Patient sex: M
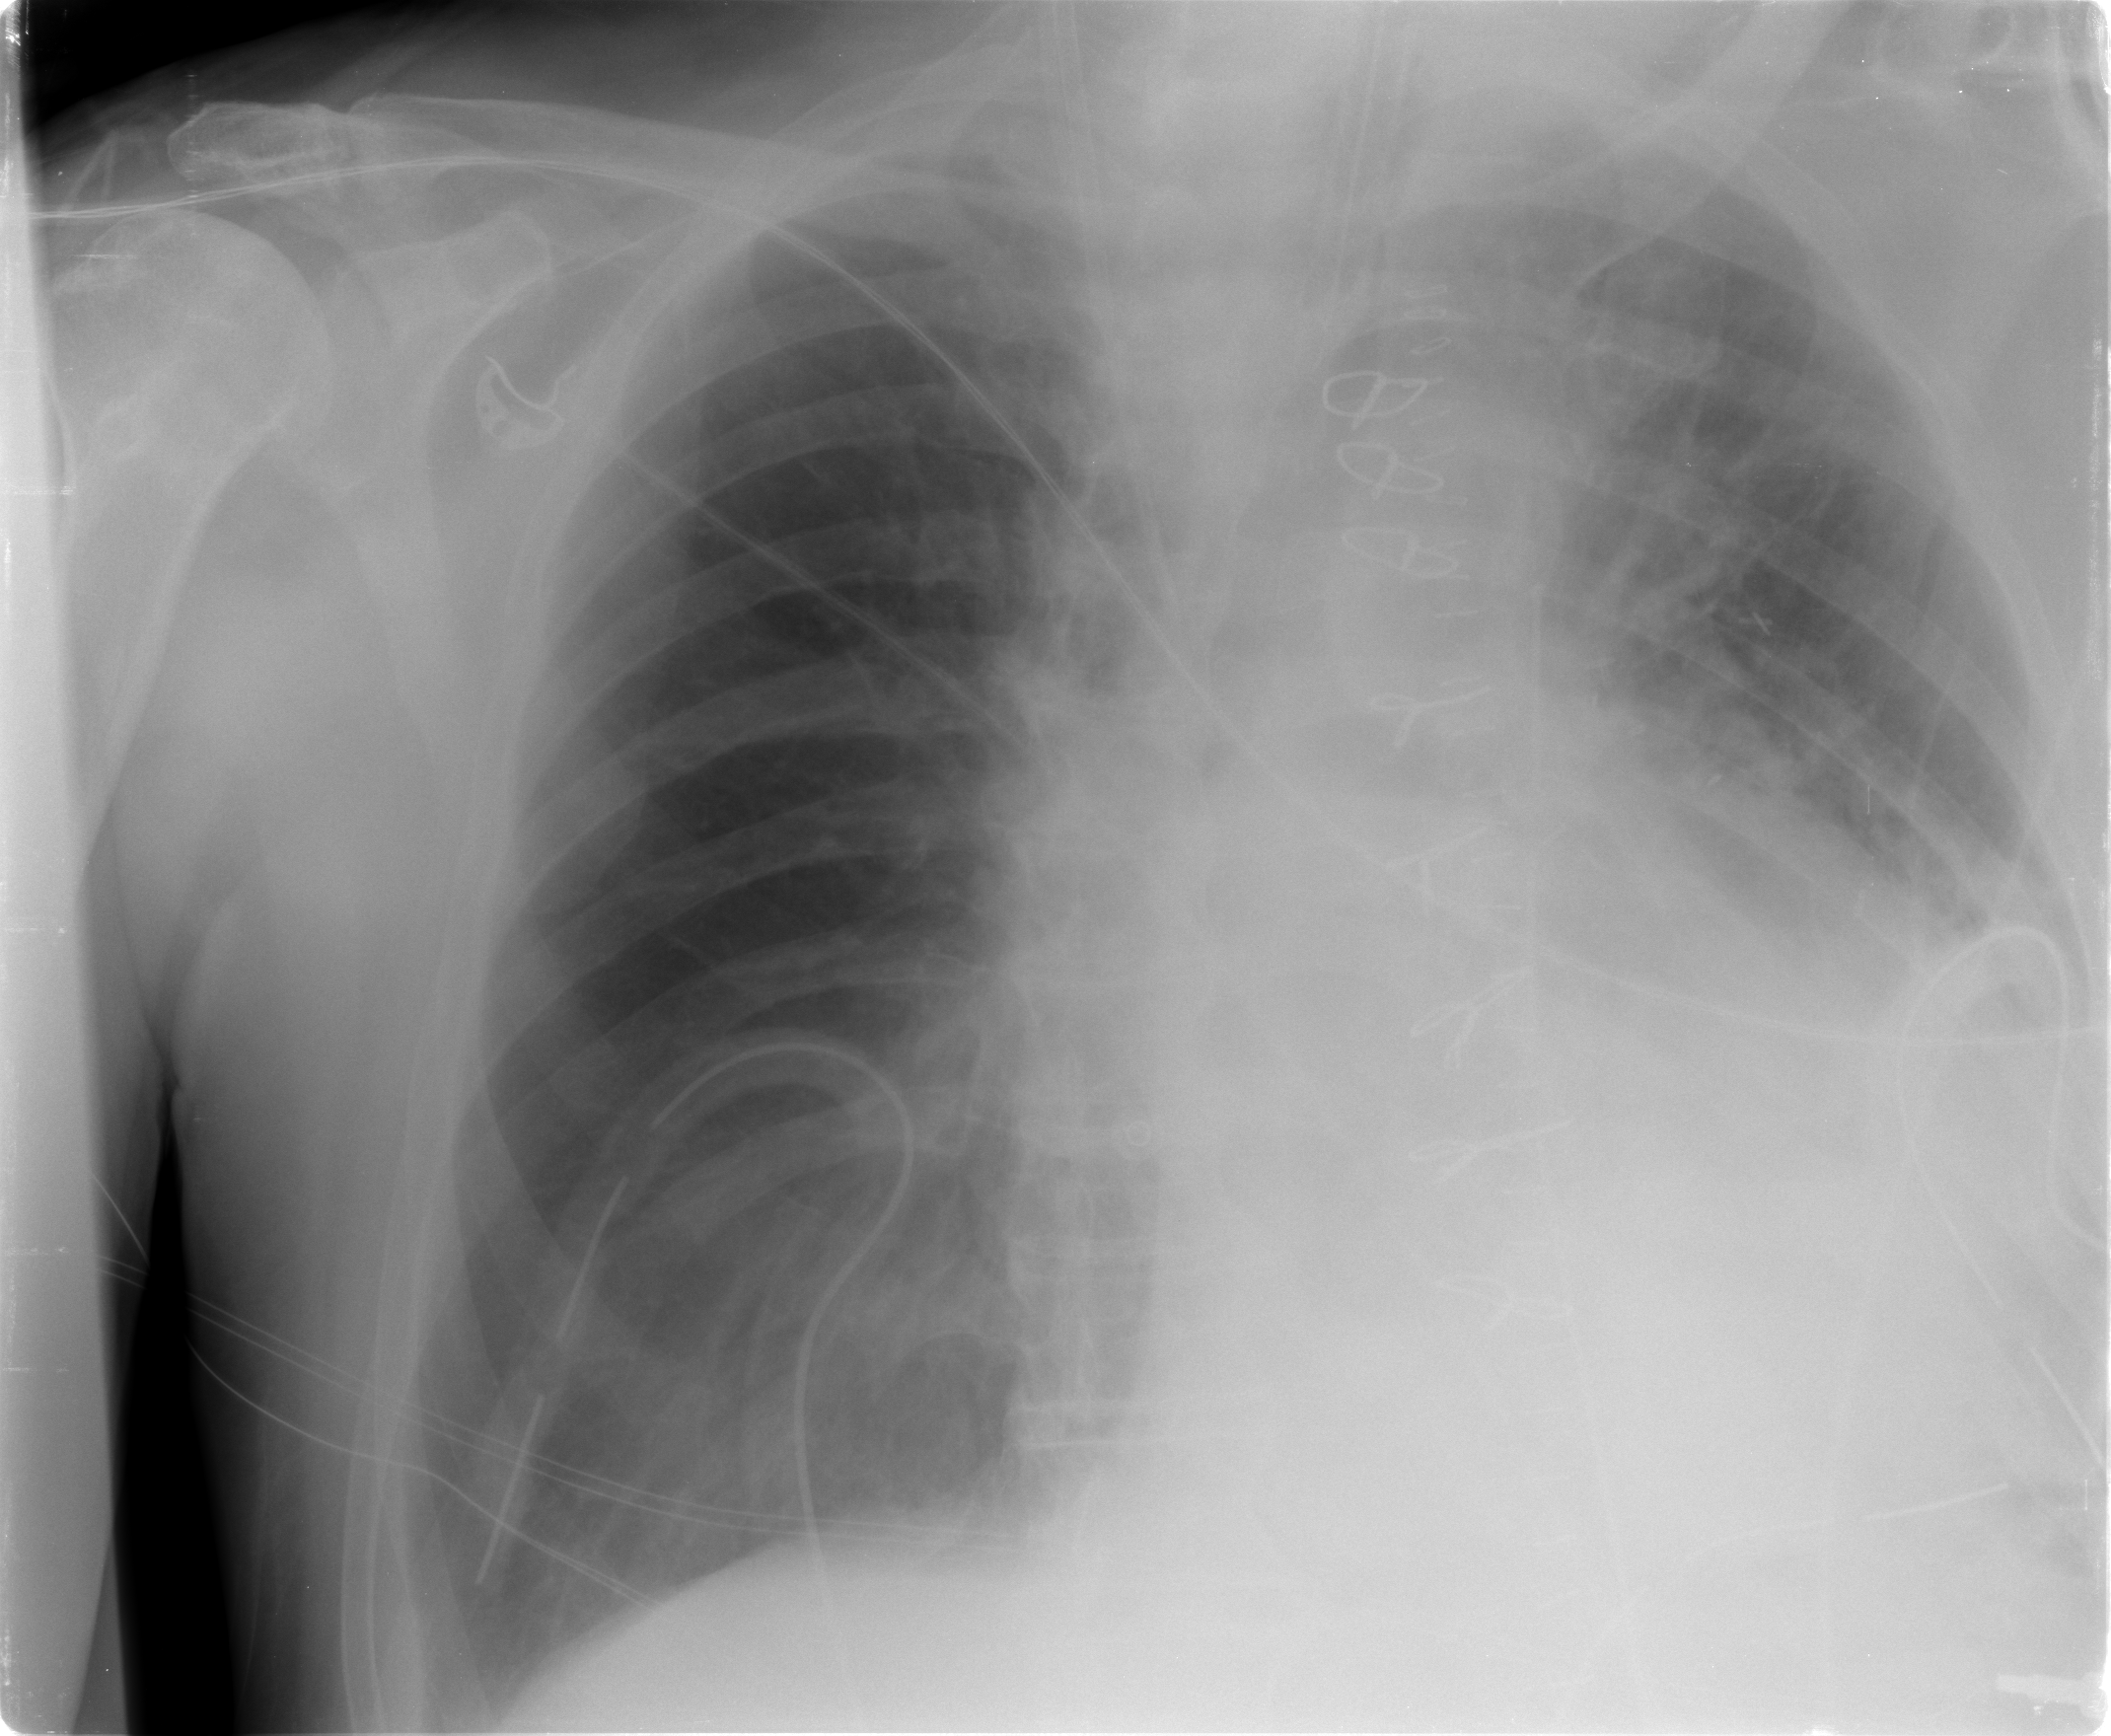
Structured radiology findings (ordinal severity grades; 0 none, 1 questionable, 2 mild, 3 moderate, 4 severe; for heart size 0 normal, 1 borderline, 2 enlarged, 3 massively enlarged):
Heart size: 2
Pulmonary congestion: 0
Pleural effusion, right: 0
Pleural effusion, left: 0
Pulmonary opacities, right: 0
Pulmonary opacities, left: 0
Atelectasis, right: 0
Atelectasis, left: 2